A scalogram of one vibration snapshot from a rotating bearing is shown, computed with a continuous wavelet transform. Diagnose the bearing from this image, choosing from: normal, inner_race, outer_race, ball.
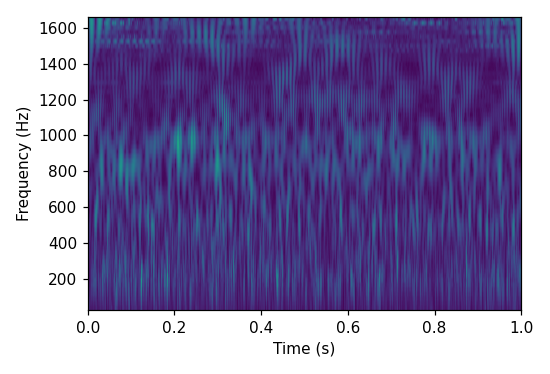
Answer: inner_race